Question: I'm working with codeIgniter, and when I use PHP function 'array_map', it shows a syntax error, but the code is working fine. Is 'array_map' a deprecated function?
Why is this happening?

Should I avoid using 'array_map'? Thanks in advance.
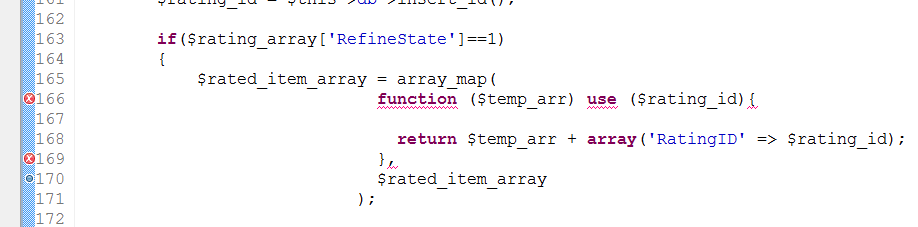
Answer: As Explosion Pills mentioned in his comment
> You can only define a function like that in PHP 5.3+.
so you should update your PHP interpreter in eclipse.
and to do that here's a post that will help you.
<URL>